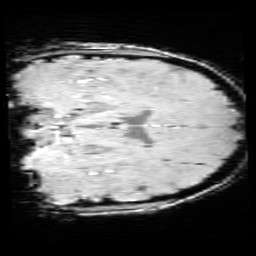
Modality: SWI
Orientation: coronal
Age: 11
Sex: male
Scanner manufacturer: siemens
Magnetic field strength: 3 T
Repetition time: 0.027 s
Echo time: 0.02 s